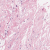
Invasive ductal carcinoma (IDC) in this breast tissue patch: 0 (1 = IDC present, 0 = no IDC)